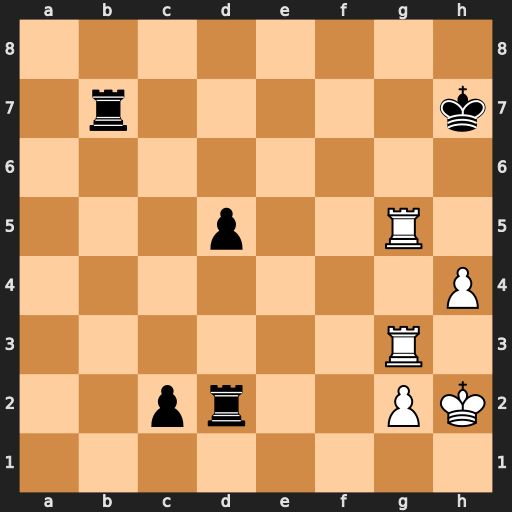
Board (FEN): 8/1r5k/8/3p2R1/7P/6R1/2pr2PK/8
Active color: w
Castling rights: -
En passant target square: -
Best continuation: Rh5#